Question: Someone can explain to me this error please. Thanks.

it tel me that: com.ift2905project.tunemyday.MainActivity yes MainActivity dosn't exist but when I create it or it rename my principal activity to MainActivity, this is the problem I upload the code of the manifest
'''
<manifest xmlns:android="http://schemas.android.com/apk/res/android"
package="com.ift2905project.tunemyday"
android:versionCode="1"
android:versionName="1.0" >
<uses-sdk
android:minSdkVersion="8"
android:targetSdkVersion="19" />
<uses-permission android:name="android.permission.INTERNET" />
<uses-permission android:name="android.permission.ACCESS_NETWORK_STATE" />
<uses-permission android:name="android.permission.WAKE_LOCK" />
<uses-permission android:name="android.permission.READ_PHONE_STATE" />
<uses-permission android:name="android.permission.WRITE_EXTERNAL_STORAGE" />
<application
android:allowBackup="true"
android:icon="@drawable/ic_launcher"
android:label="@string/app_name"
android:theme="@style/AppTheme" >
<activity
android:name="com.ift2905project.tunemyday.LoginActivity"
android:label="@string/app_name" >
<intent-filter>
<action android:name="android.intent.action.MAIN" />
<category android:name="android.intent.category.LAUNCHER" />
</intent-filter>
</activity>
<activity
android:name="com.ift2905project.tunemyday.MainActivity"
android:label="@string/app_name" >
</activity>
<activity
android:name="com.ift2905project.tunemyday.ShowPlaylistsActivity"
android:label="@string/title_activity_show_playlists" >
</activity>
<activity
android:name="com.ift2905project.tunemyday.ShowSongsActivity"
android:label="@string/app_name" >
</activity>
<activity
android:name="com.ift2905project.tunemyday.ShowSongInfosActivity"
android:label="@string/app_name" >
</activity>
<activity
android:name="com.ift2905project.tunemyday.ShowArtistInfosActivity"
android:label="@string/app_name" >
</activity>
<activity
android:name="com.ift2905project.tunemyday.ShowAlbumInfosActivity"
android:label="@string/app_name" >
</activity>
</application>
</manifest>
'''
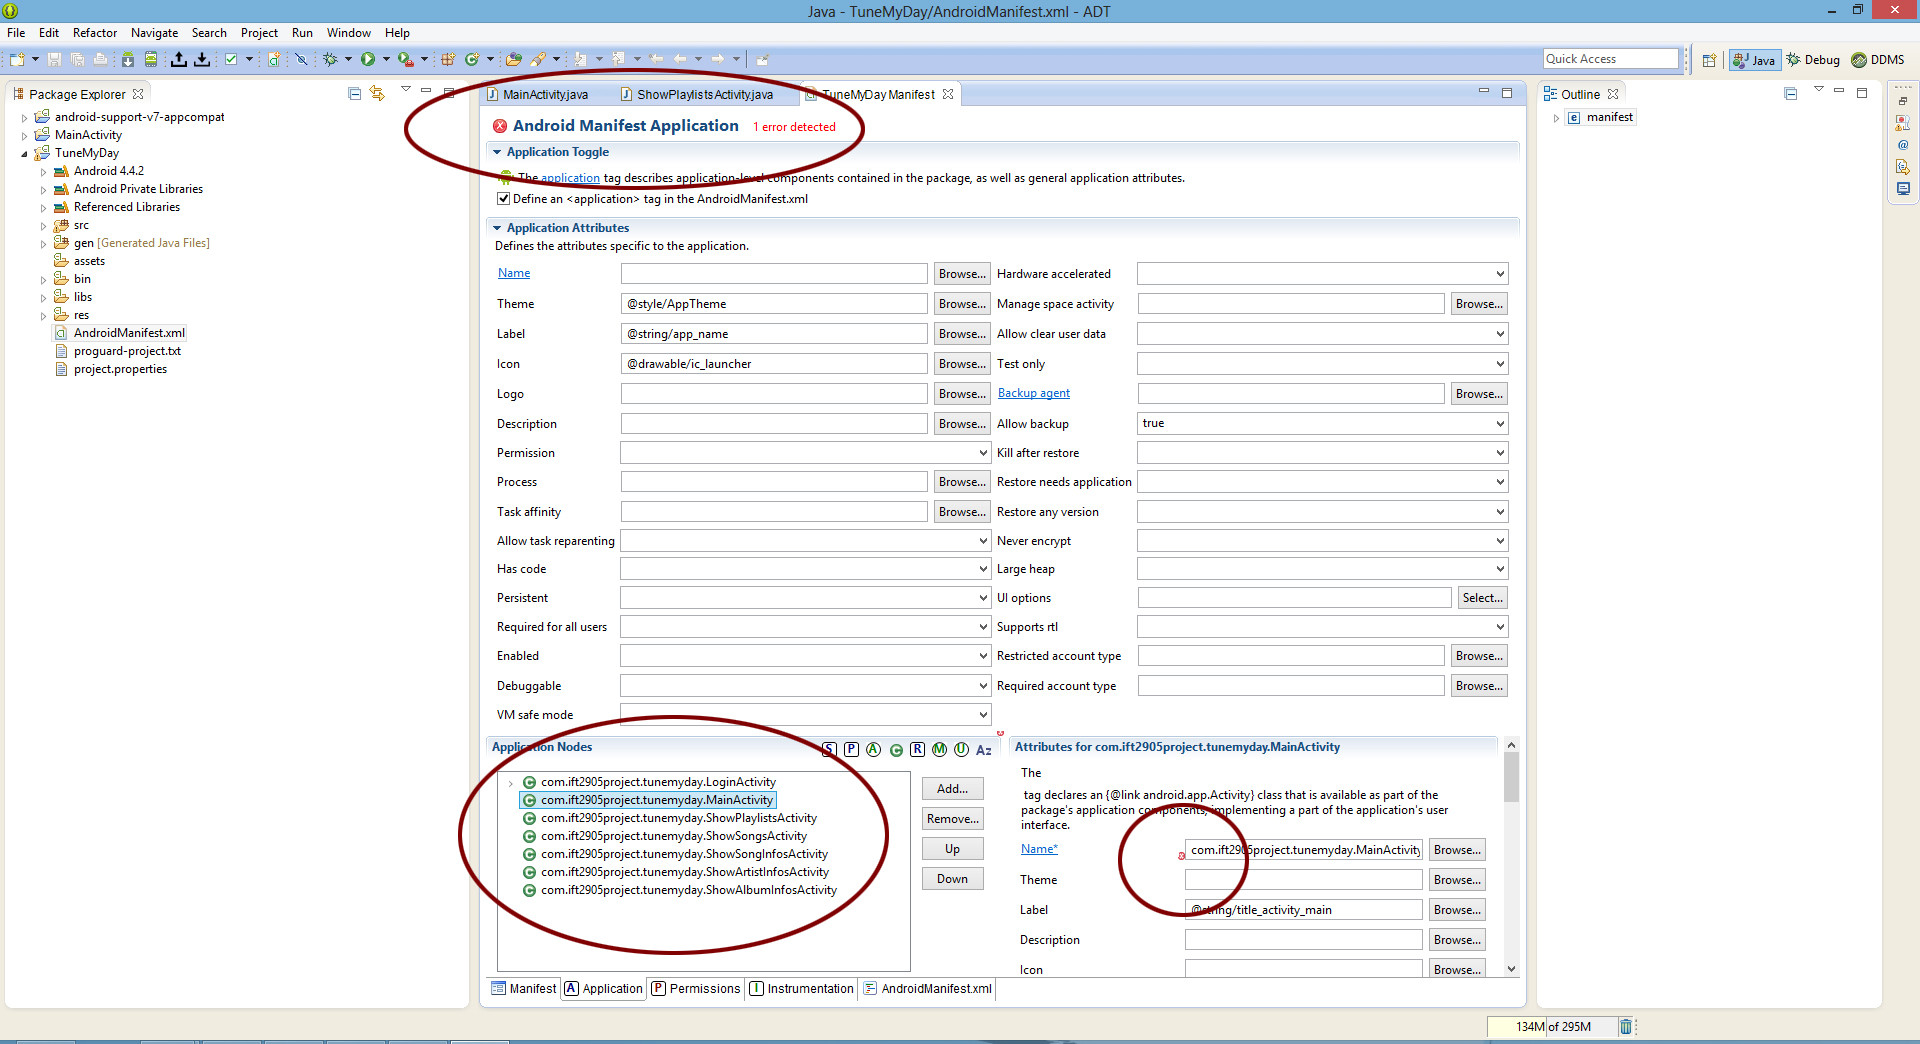
Answer: I think you should show the xml code of your manifest in order to understand what's happening, but just as a theory... maybe your class MainActivity doesn't extend from Activity class.
You're using eclipse, if you open the xml and put the mouse pointer over the error line, eclipse will tell you the problem.
(Sorry to make this but I can't comment in your post since I don't have enough reputation)
Reading your manifest, everything seems pretty normal. You should confirm that your MainActivity is in the right package.
Since you defined your package (package="com.ift2905project.tunemyday") you can just make this:
'''
<activity
android:name=".MainActivity"
android:label="@string/app_name" >
</activity>
'''
But you have to make sure that the file MainActivity.java is in the folder:
src/com/ift2905project/tunemyday
And the last thing that you have to check is that your MainActivity.java has this structure:
'''
package com.ift2905project.tunemyday;
public class MainActivity extends Activity { ... your code here ...}
'''